Question: I have a variable number of fields in a table,where the number of column headings are directly fetched from database,so the number of heading increases as the data from database increase(eg-demo,demo1,demo2,..).For each column there is a selectbox,here i have given name for check box as 'txtcheck".$i."[]' where '$i' is set as an incriminating value.
'''
<input type='checkbox' name='txtcheck".$i."[]' value='1'>
'''
My doubt is how can i fetch the checkbox post value when form submission.I dont know whether this is correct way nor find a way to efficiently do this. Please advise.

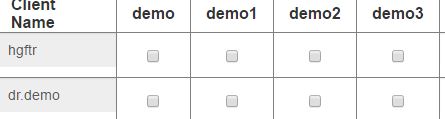
Answer: The 'name' of your checkboxes shouldn't be incremented, but only be 'txtcheck[]'. In this case the selected boxes will be transfered as array.
'''
<input type='checkbox' name='txtcheck[]' value='1' />
'''
In your PHP code you can access this array with '$_POST['txtcheck']'.
'''
<?php
$checkedBoxes = $_POST['txtcheck'];
foreach ($checkedBoxes as $checkdBox) {
// Here you can handle each box that was checked in your form, e.g. echo it's value
echo $checkedBox . ' ';
}
?>
'''
So if you checked e.g. boxes with values '1', '5' and '10' your output will be '1 5 10'